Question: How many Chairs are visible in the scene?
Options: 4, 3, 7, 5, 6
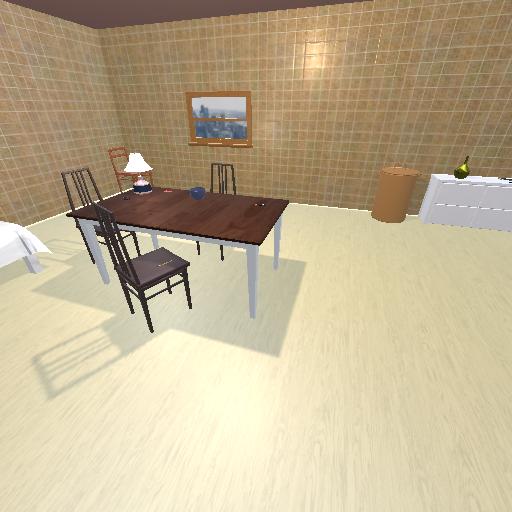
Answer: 4